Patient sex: M
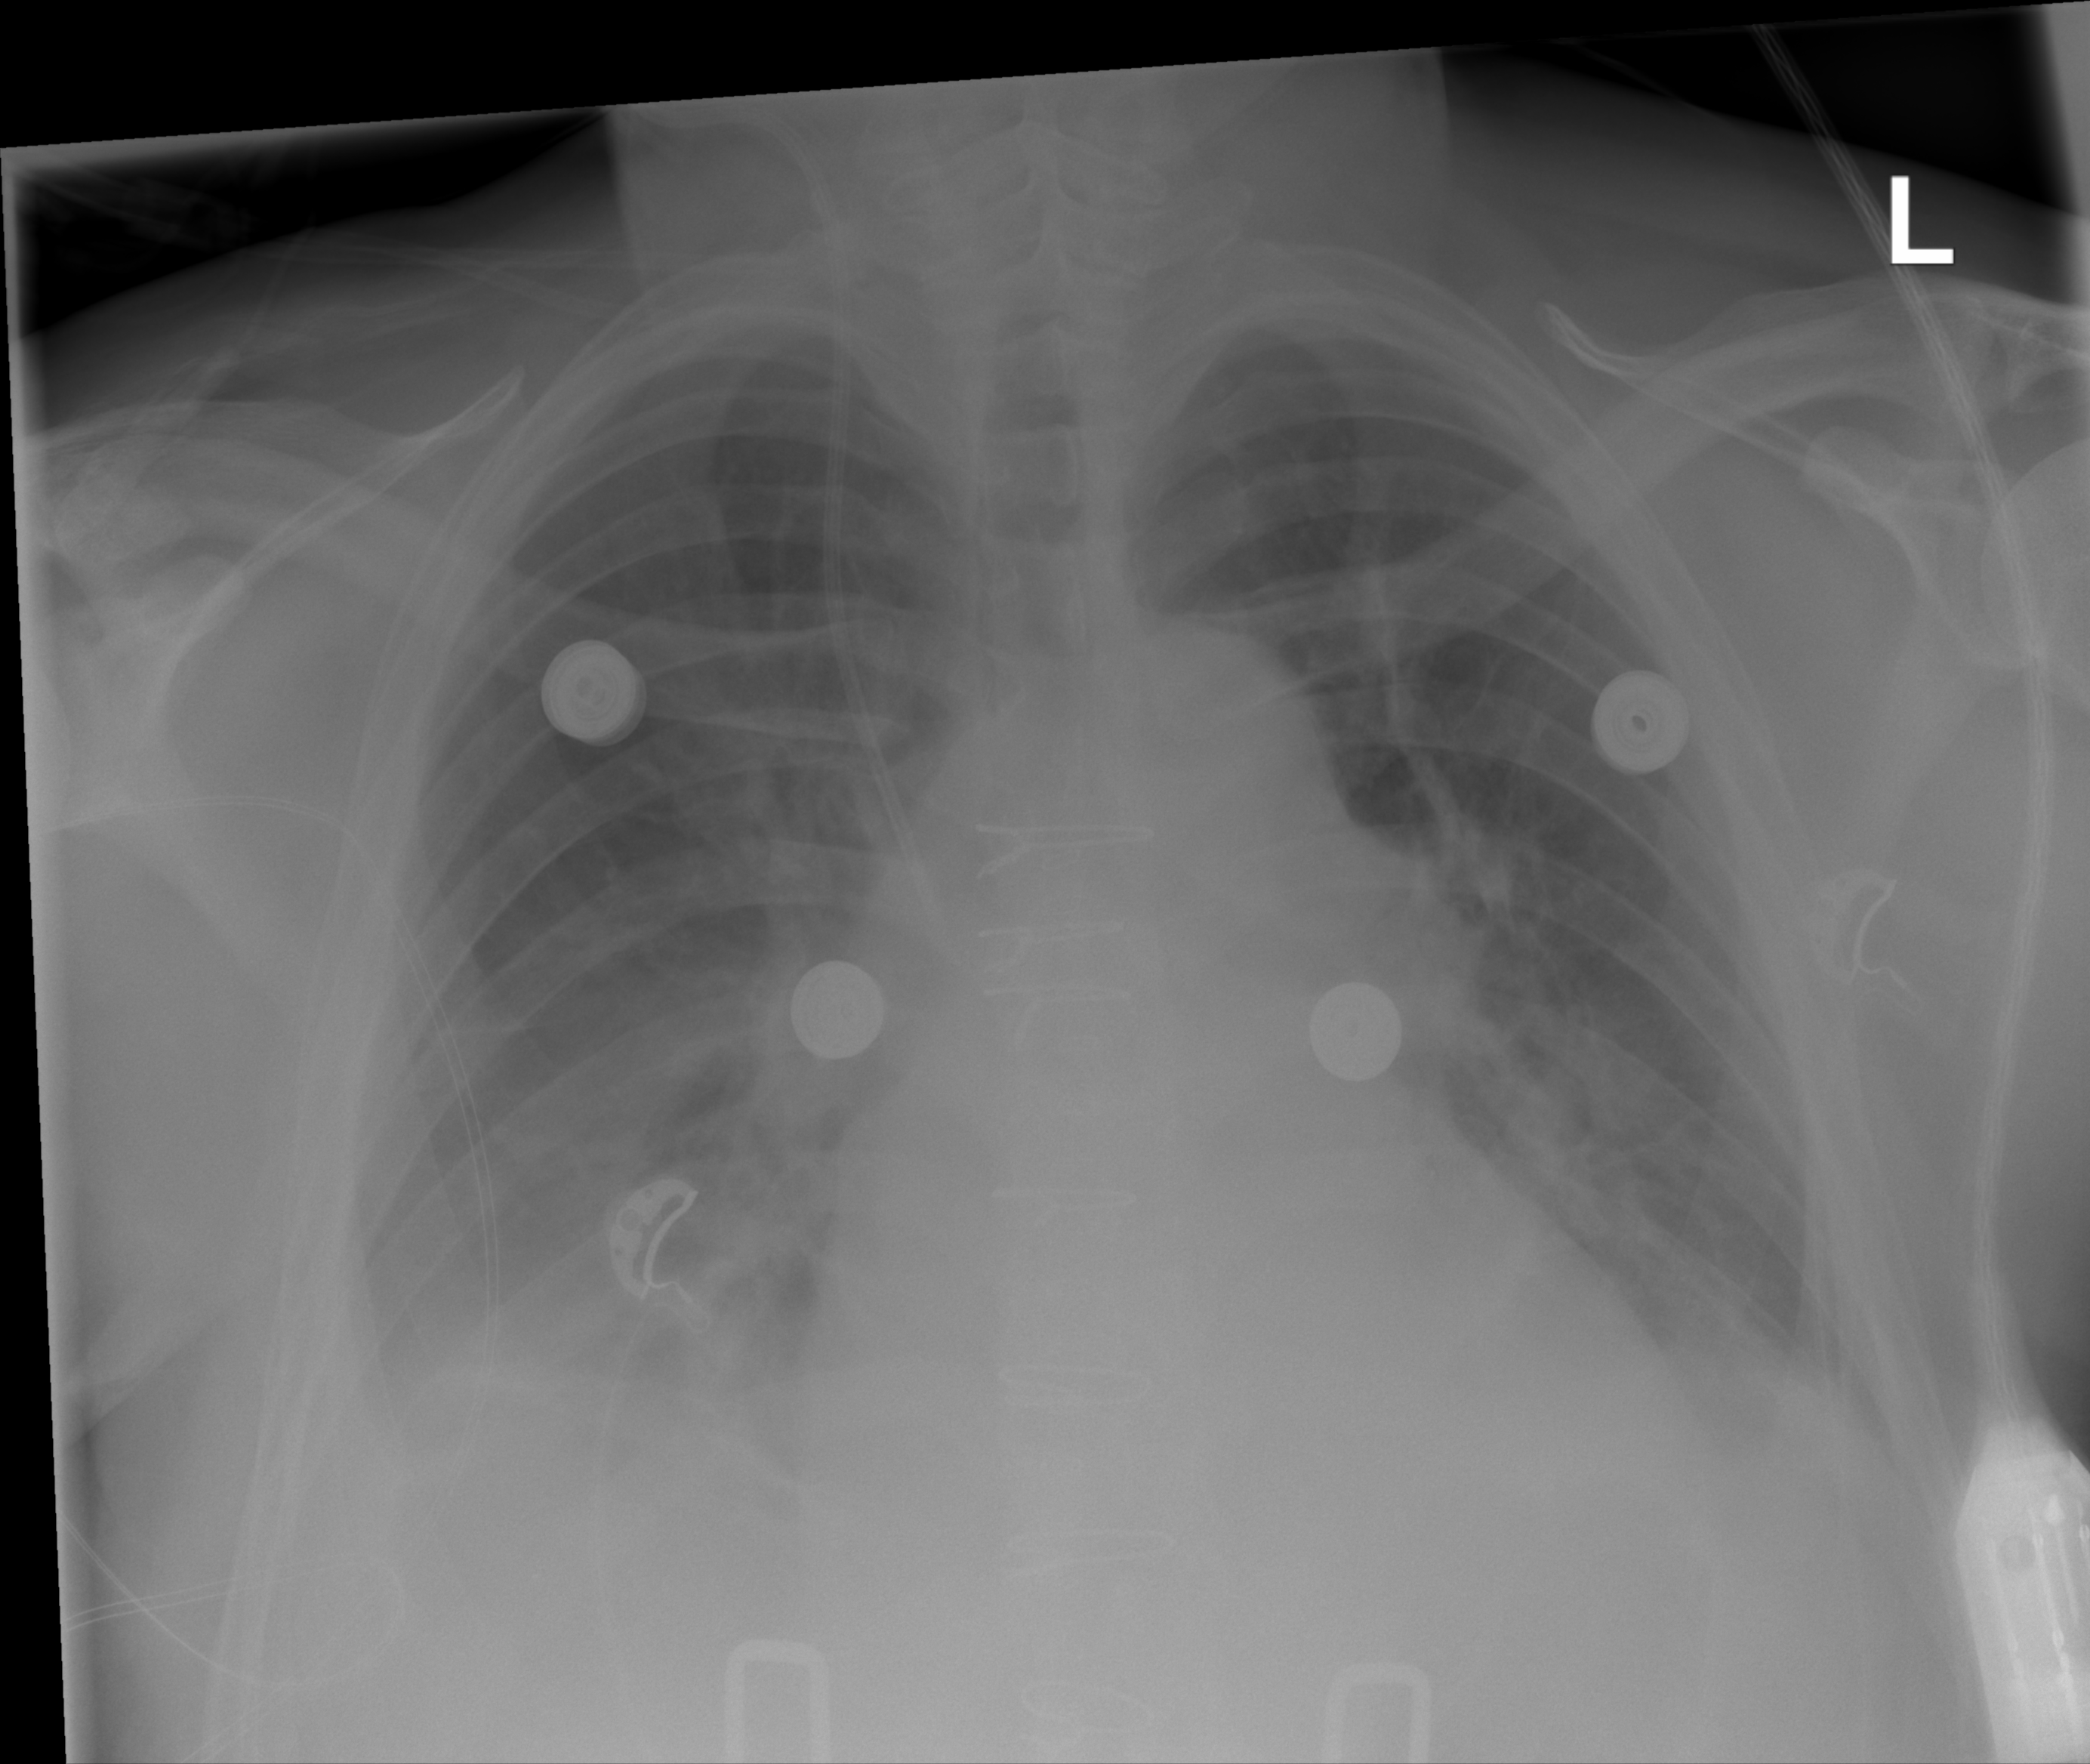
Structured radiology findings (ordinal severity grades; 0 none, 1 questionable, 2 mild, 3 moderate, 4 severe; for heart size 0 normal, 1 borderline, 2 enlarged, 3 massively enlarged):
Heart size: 2
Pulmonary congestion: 2
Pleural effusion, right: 2
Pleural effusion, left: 2
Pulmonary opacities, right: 0
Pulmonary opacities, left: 0
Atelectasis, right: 2
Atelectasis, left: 2